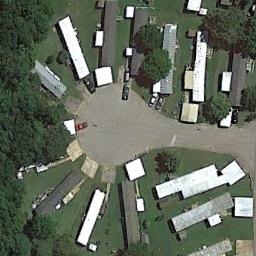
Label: mobile_home_park